Field crop: maize
Growth stage: 1
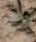
Species: atriplex